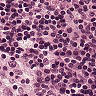
Metastatic tissue present: no